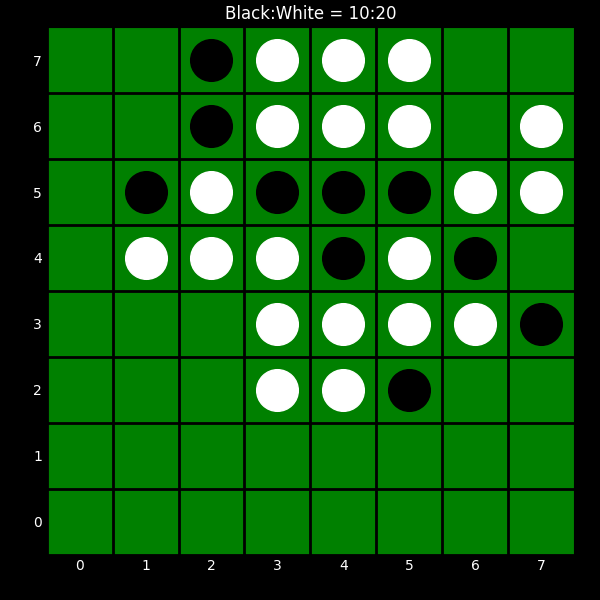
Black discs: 10
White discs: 20